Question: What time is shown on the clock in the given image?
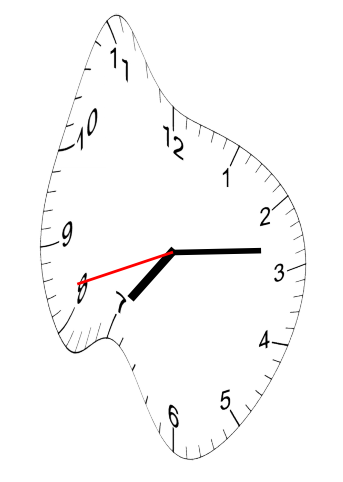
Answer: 07:13:42